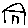
Label: house